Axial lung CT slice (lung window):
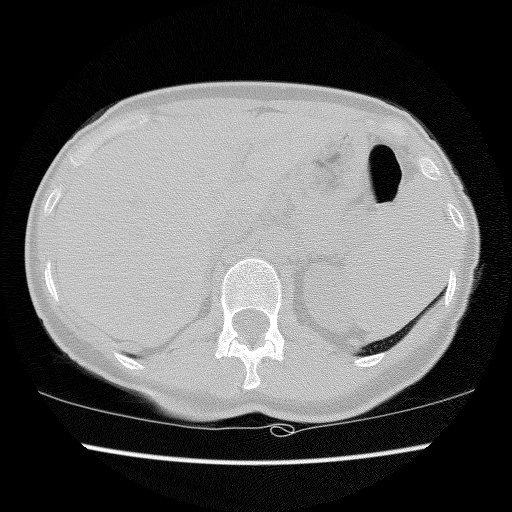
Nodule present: no